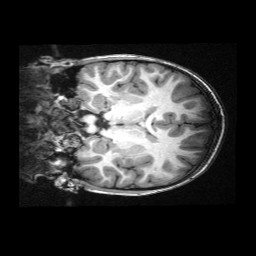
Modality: T1w
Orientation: coronal
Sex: male